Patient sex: M
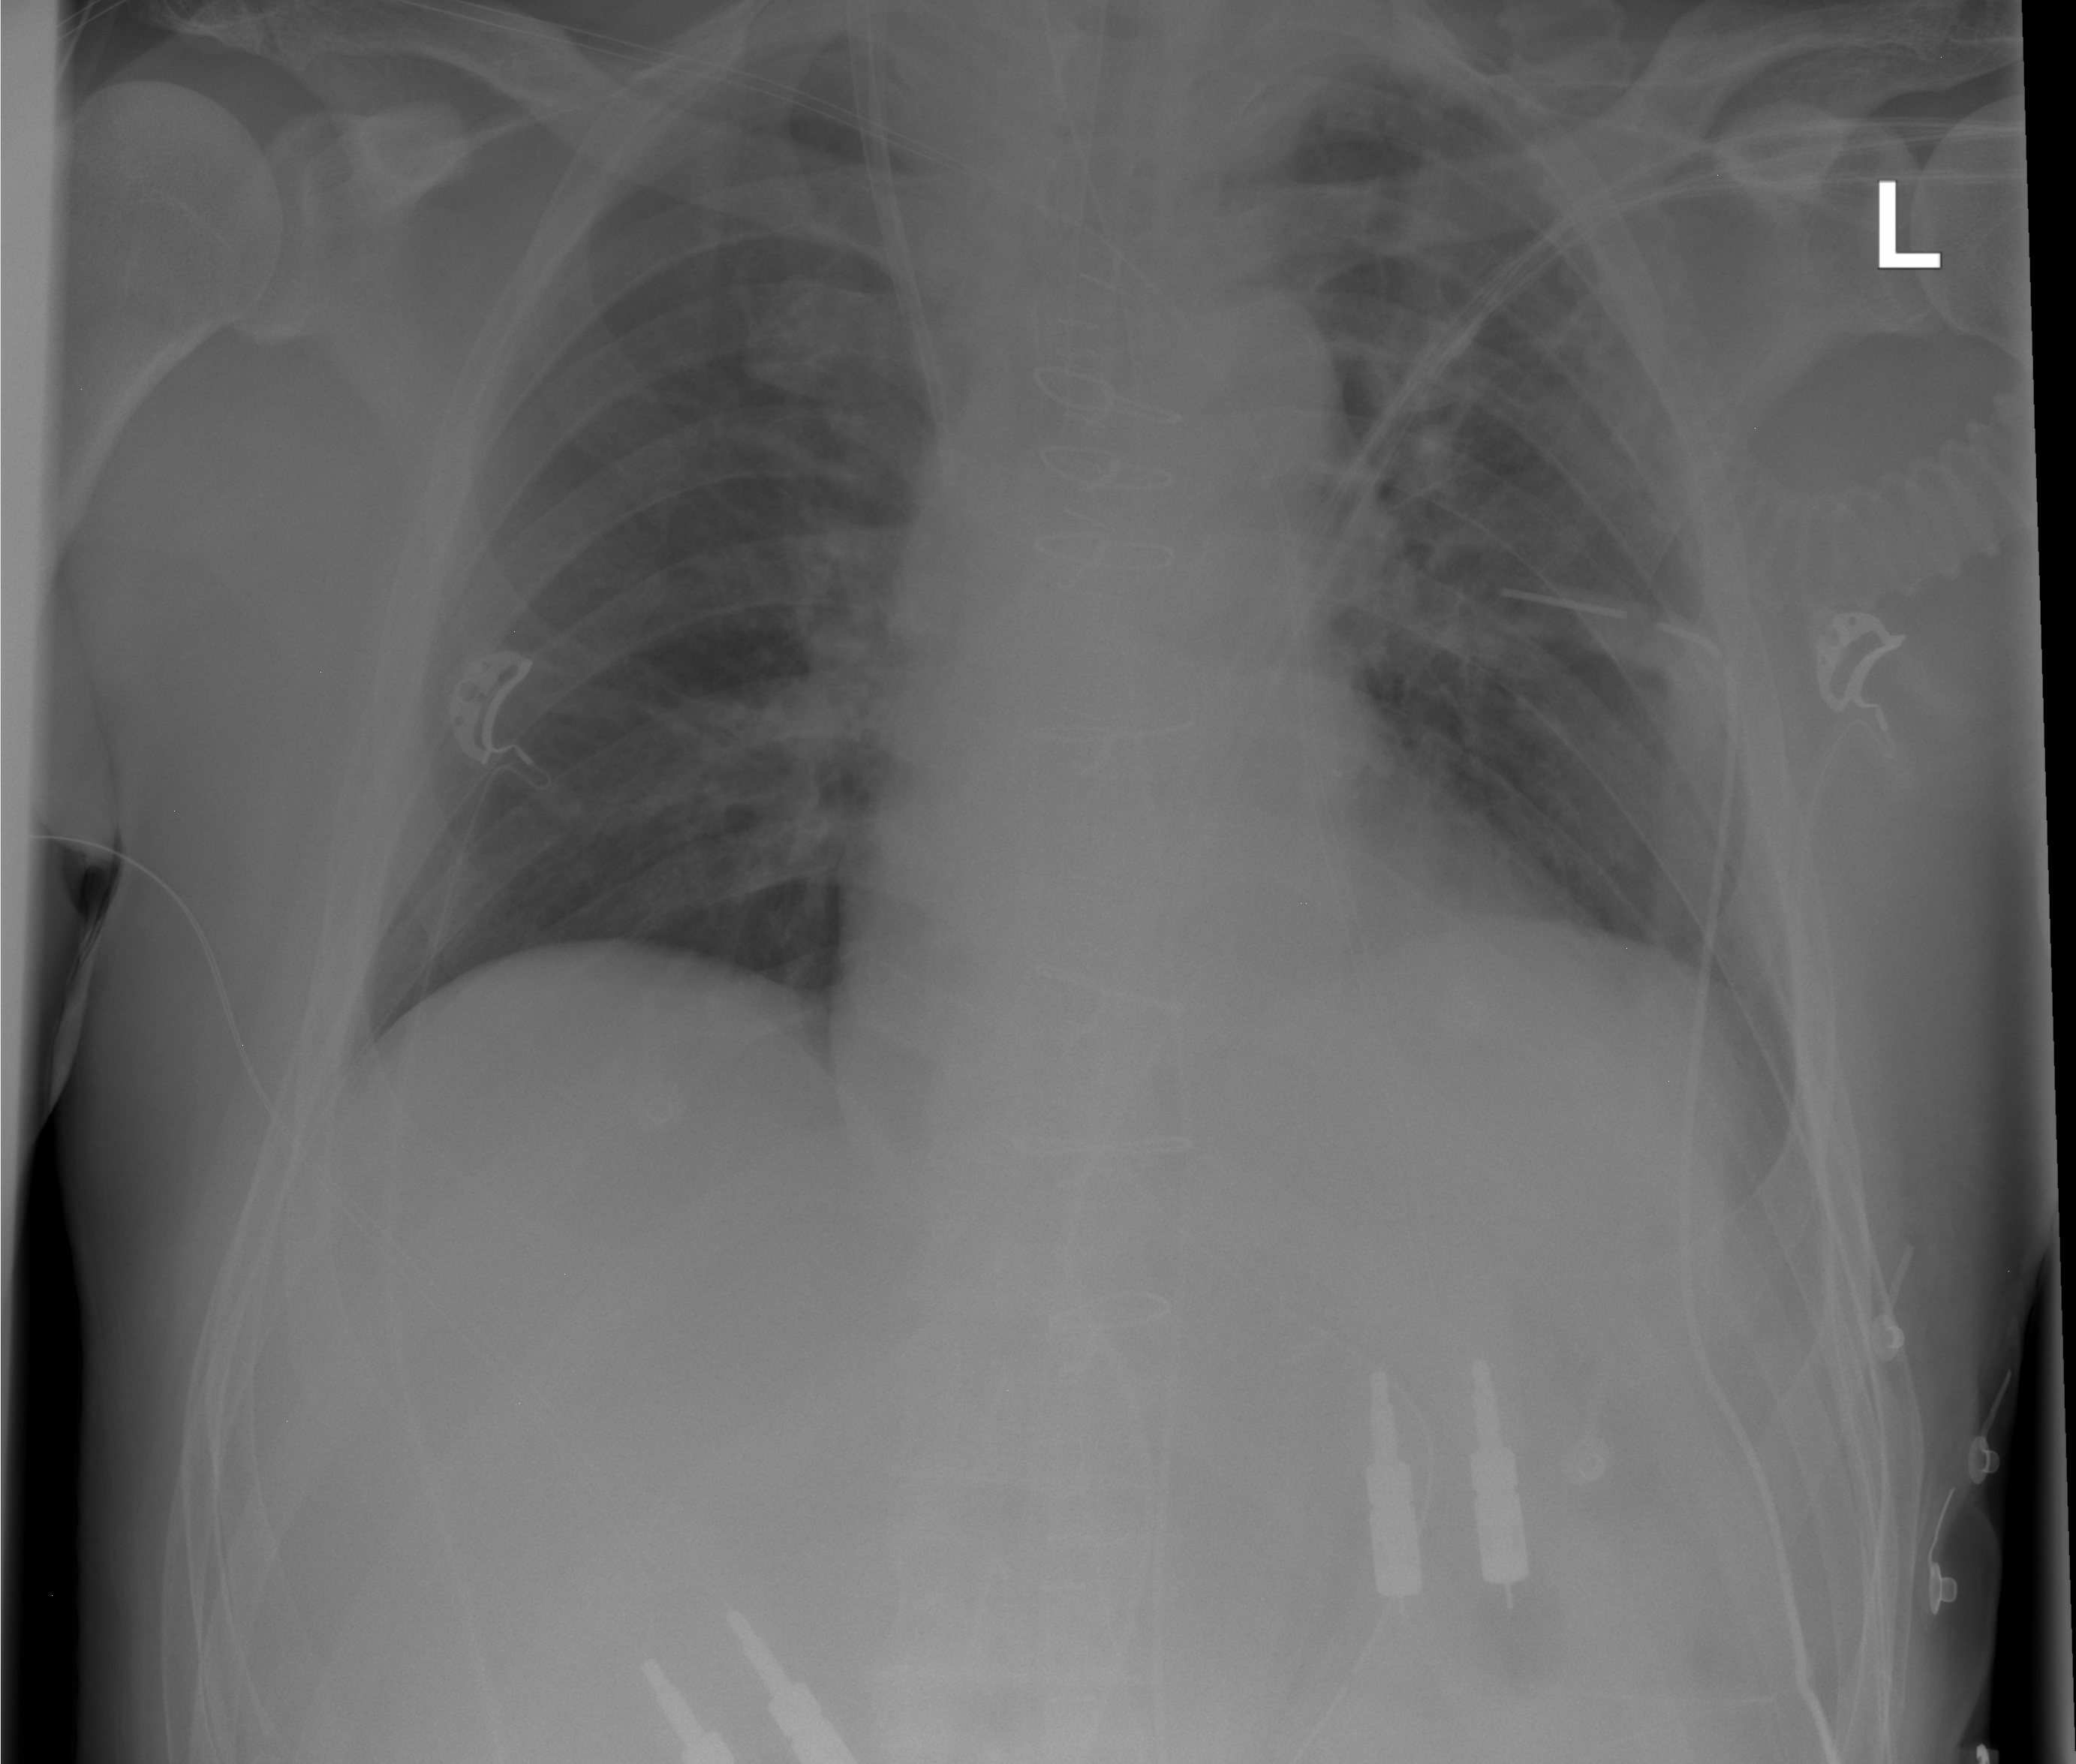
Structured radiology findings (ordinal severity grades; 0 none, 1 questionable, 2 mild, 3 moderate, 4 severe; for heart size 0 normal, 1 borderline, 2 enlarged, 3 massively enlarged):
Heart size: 0
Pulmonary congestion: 0
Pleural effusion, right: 0
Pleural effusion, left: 1
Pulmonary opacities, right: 0
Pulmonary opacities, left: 0
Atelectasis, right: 1
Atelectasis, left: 1